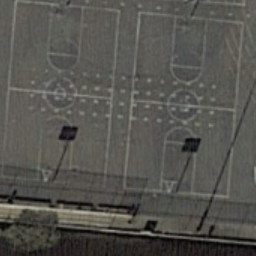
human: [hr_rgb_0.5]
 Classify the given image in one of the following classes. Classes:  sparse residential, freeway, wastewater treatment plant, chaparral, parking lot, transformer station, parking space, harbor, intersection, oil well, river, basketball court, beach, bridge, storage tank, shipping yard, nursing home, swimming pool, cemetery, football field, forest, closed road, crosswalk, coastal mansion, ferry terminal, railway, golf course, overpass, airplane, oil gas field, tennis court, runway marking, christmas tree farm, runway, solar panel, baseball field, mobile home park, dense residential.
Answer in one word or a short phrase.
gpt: basketball court